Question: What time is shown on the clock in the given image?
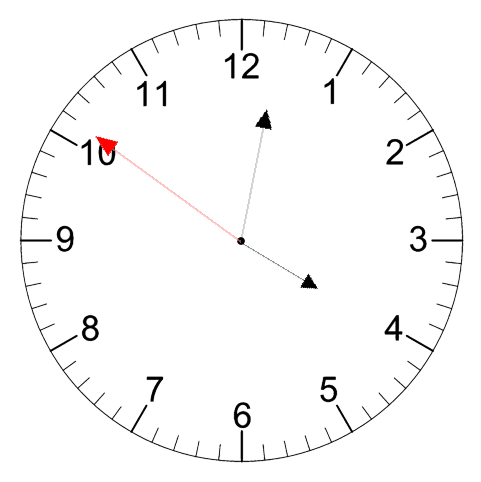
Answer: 04:01:51